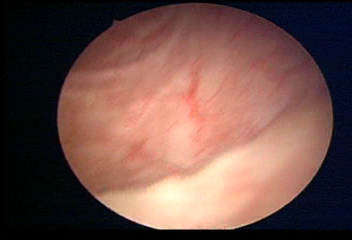
Modality: WLC
Class: Normal mucosa
Bladder cancer association: No